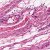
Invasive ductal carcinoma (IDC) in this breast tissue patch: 0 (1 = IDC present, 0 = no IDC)